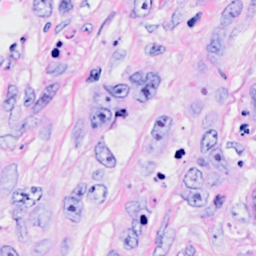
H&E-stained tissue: Breast